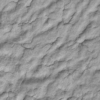
Label: not_dusty